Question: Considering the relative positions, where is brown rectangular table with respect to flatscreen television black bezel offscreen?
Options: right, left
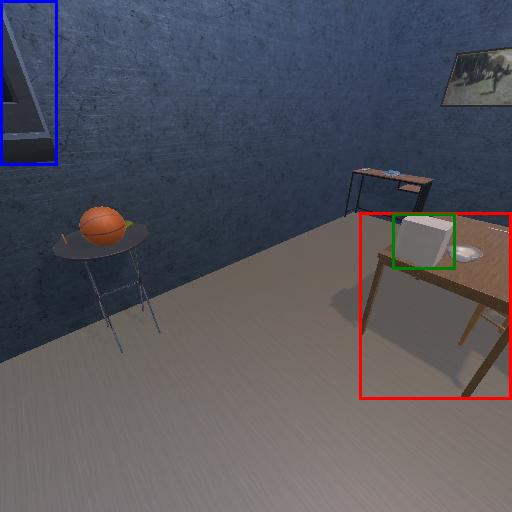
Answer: right